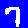
Digit: 7